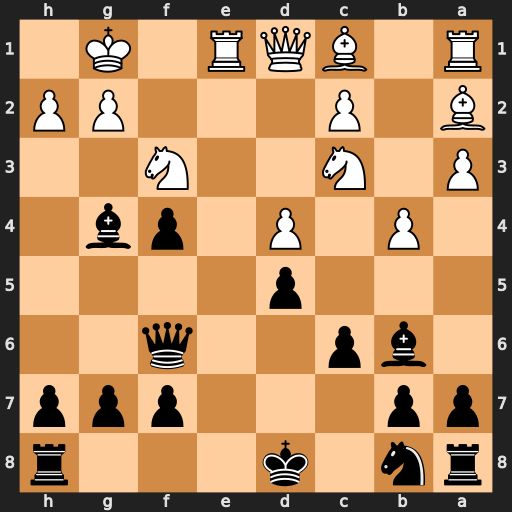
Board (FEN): rn1k3r/pp3ppp/1bp2q2/3p4/1P1P1pb1/P1N2N2/B1P3PP/R1BQR1K1
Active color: b
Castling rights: -
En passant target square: -
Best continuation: Bxf3 gxf3 Bxd4+ Kh1 Bxc3